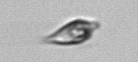
Label: Oxytoxum